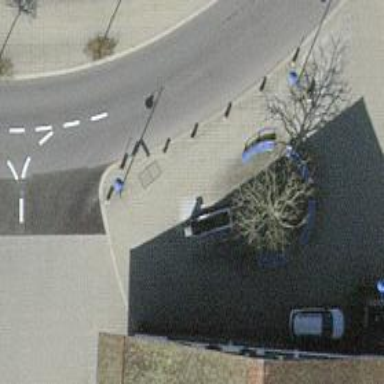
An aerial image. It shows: Bollard.